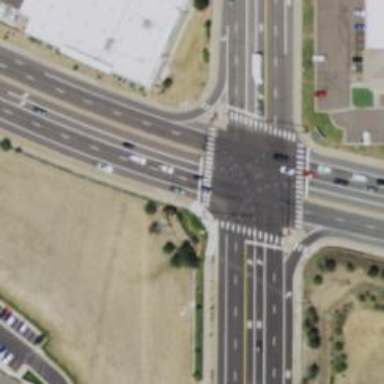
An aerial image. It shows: Marked crossing on the road.